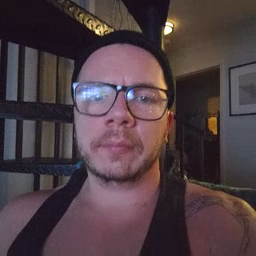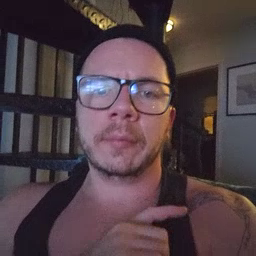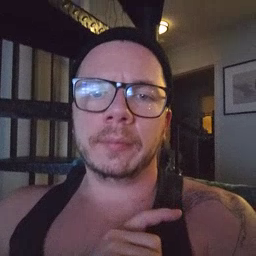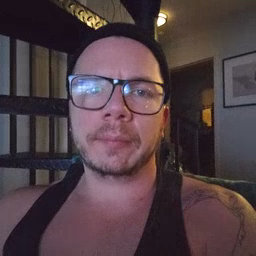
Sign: police